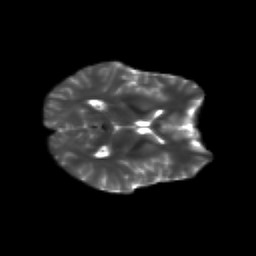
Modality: T2w
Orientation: axial
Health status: healthy
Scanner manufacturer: siemens
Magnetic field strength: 3 T
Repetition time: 10 s
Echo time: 0.092 s